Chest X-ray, AP view. Patient: 63 years old, sex M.
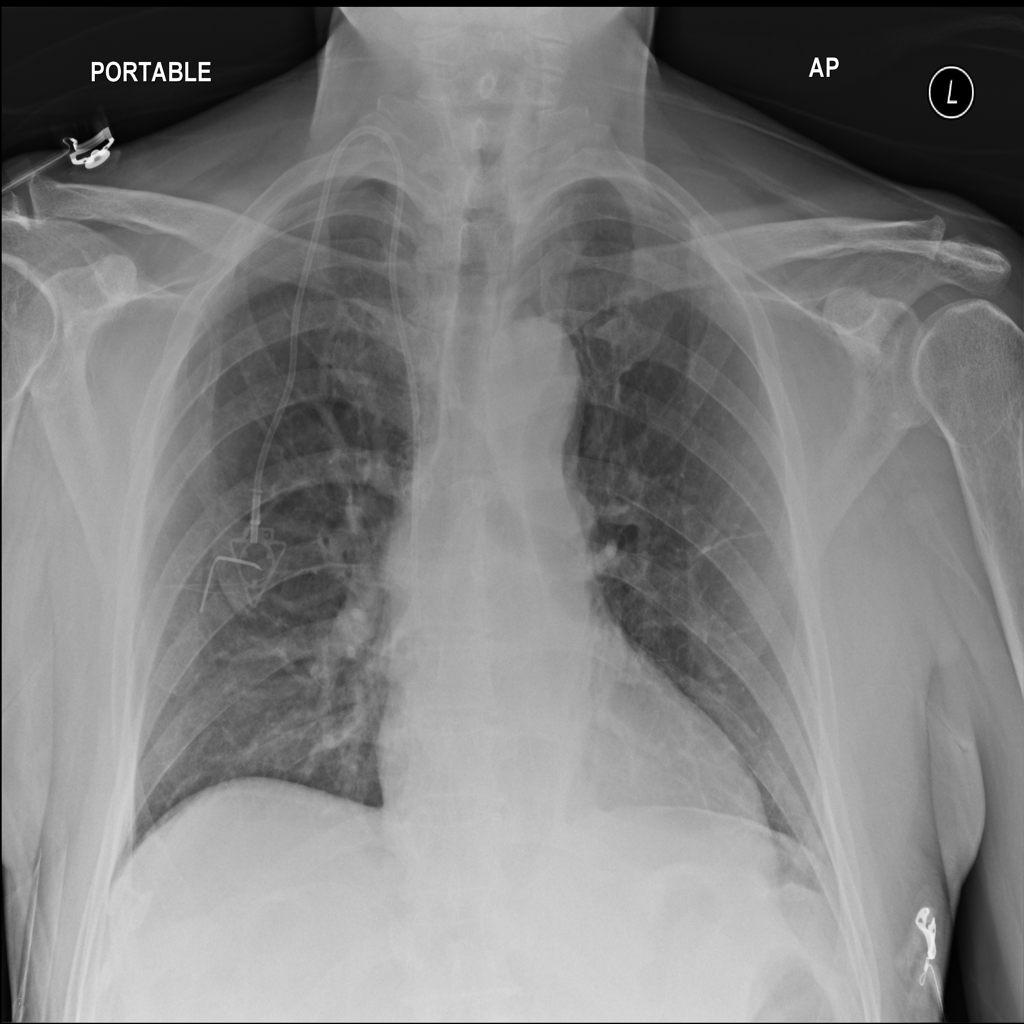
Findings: Infiltration